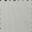
Piece: xx